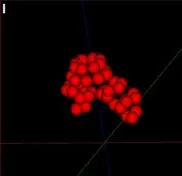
The number and distribution of seeds in plan before placement. (H) Planning target volume (PTV) in three-dimension (3D).
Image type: pathology (congo_red)